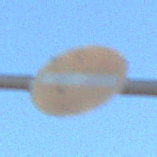
Verkehrszeichen: VerbotDerEinfahrt
Umgebung: Outdoor, Nature
Tageszeit: MorningAfternoon
Wetter: PartlyCloudy
Licht: Natural
Jahreszeit: NotSpecified
Kontrast: HighContrast